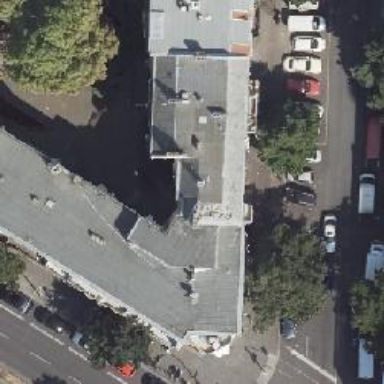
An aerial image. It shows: Cafe.